Interaction volume radius: 10 \u00c5
Interaction volume height: 15 \u00c5
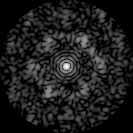
Disorder parameter: 0.6871